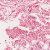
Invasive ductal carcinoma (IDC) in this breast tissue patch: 0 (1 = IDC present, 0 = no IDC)